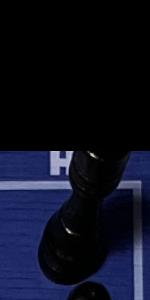
Label: Rook_Black